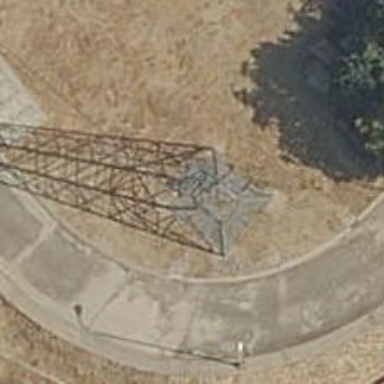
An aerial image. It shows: Lattice structure tower.